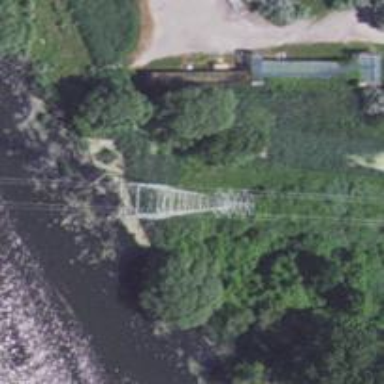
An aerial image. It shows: Crossing power tower.